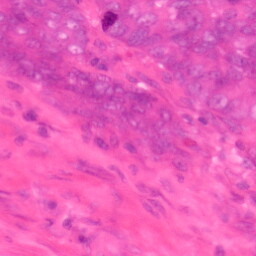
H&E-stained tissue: Colon